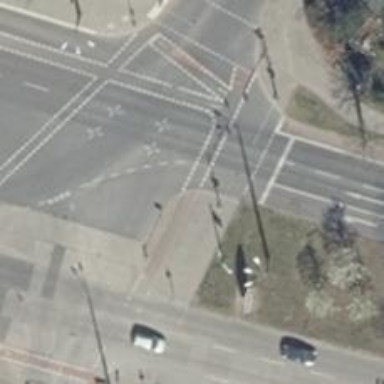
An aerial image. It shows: Cycleway around traffic island.